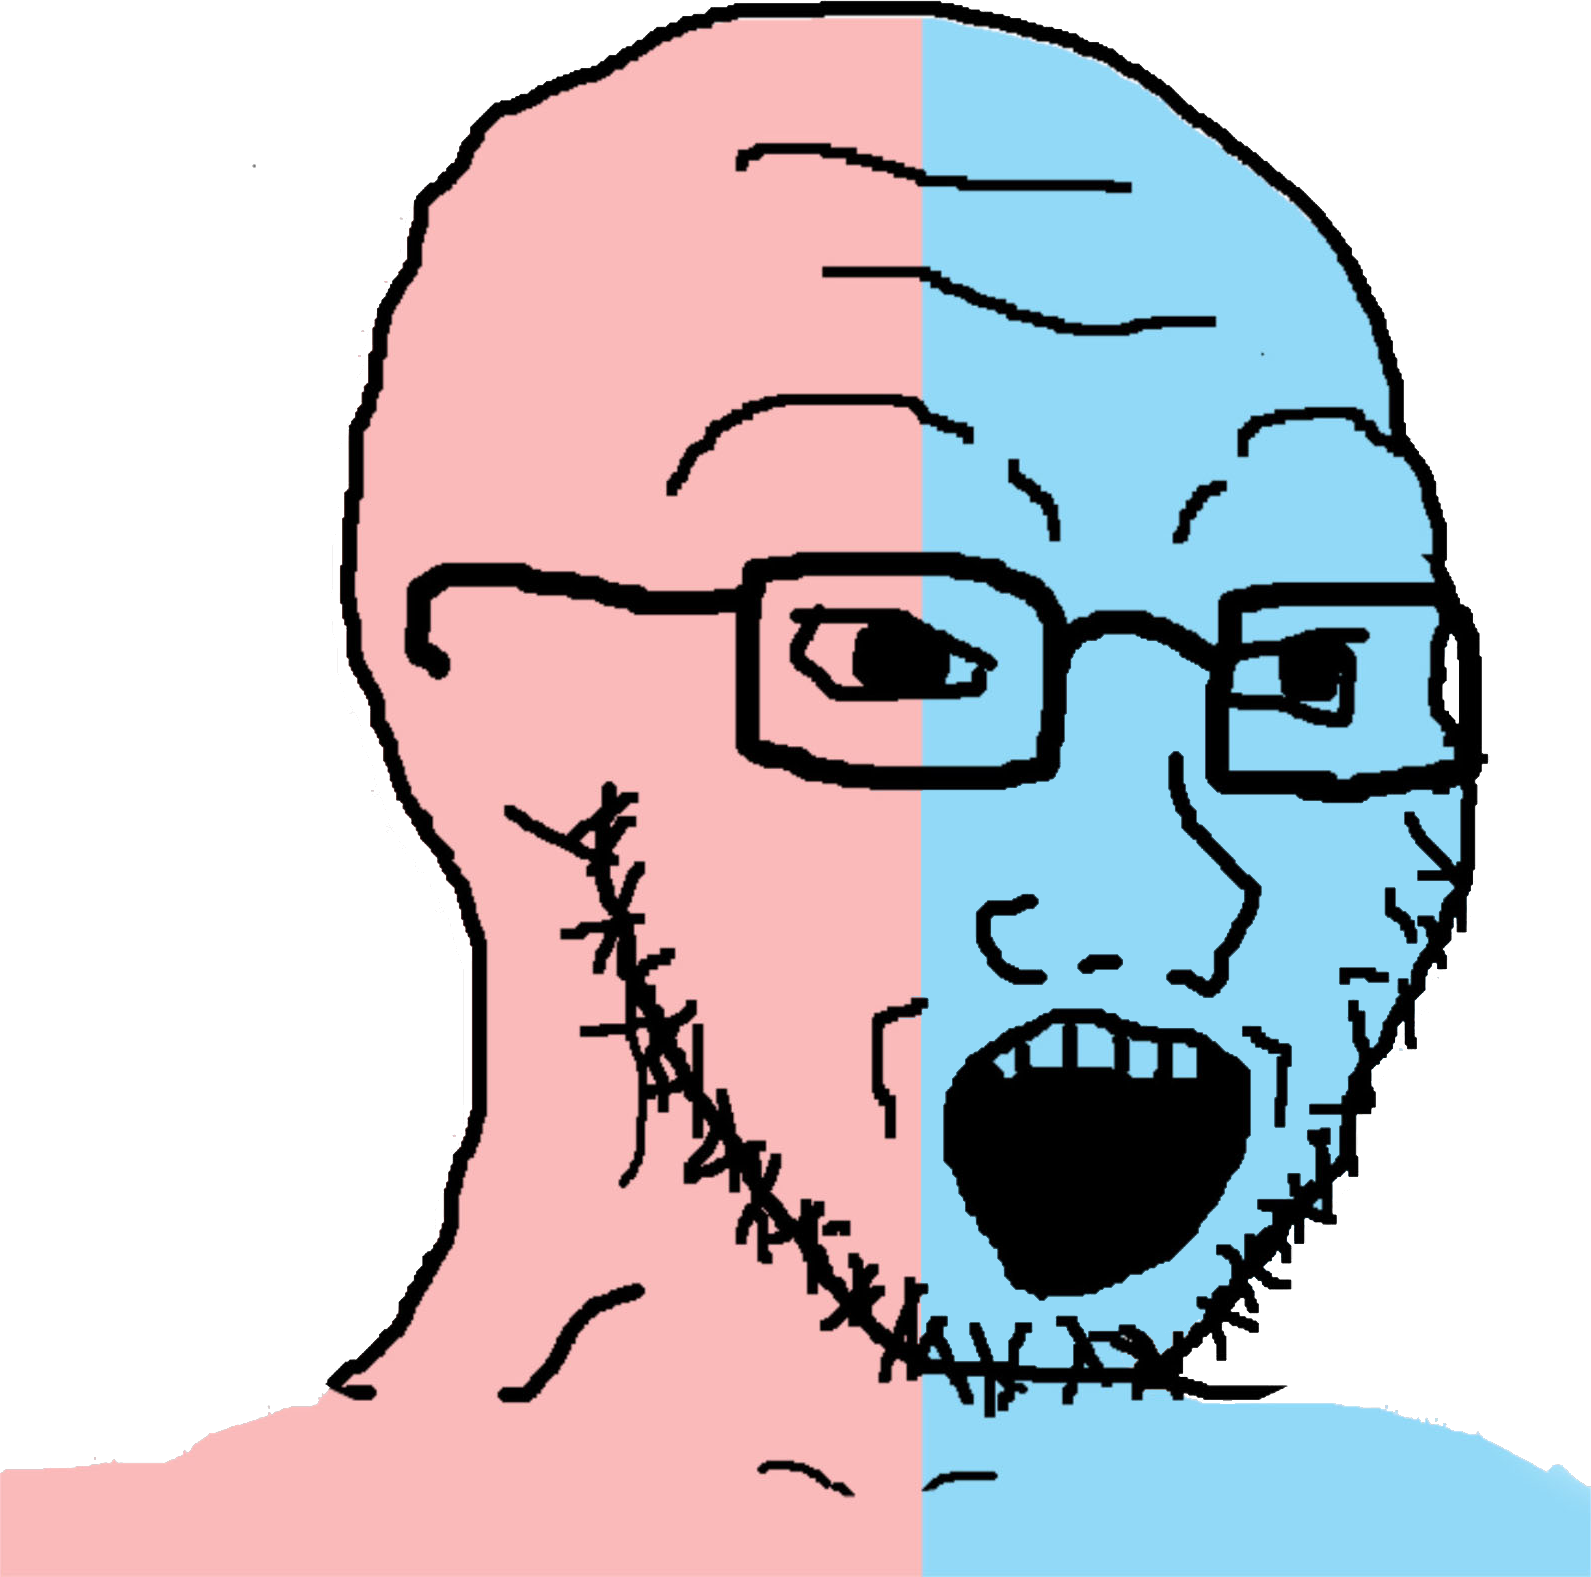
Label: 5_Soyjak